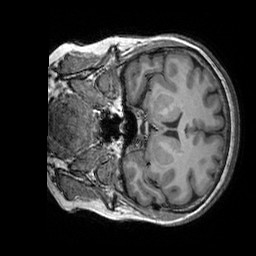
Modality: T1w
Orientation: coronal
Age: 63
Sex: female
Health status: healthy
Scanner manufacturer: siemens
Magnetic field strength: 3 T
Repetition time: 2.3 s
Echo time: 0.00303 s